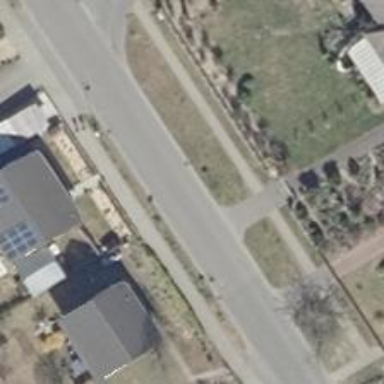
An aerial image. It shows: Residential road with asphalt surface. There are separate sidewalks on both sides of the road.